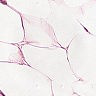
Metastatic tissue present: yes